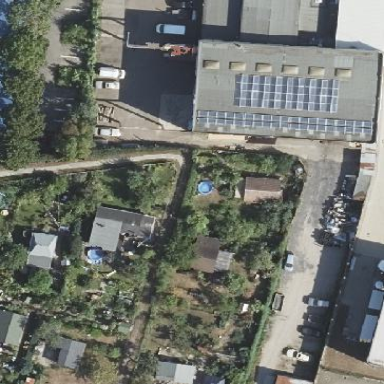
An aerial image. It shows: Plot within allotments.